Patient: sex M, age 29
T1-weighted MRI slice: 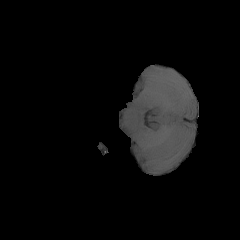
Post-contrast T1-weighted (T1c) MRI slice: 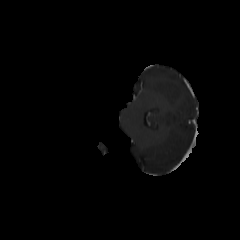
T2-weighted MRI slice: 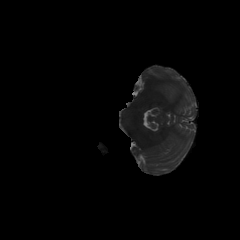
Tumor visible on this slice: no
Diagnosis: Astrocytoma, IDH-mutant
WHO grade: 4